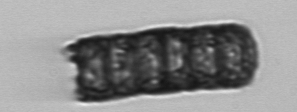
Label: Paralia_sulcata